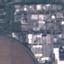
Land use / land cover: Industrial